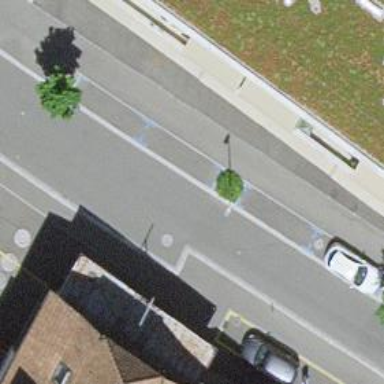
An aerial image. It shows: Street-side parking area with parallel orientation. The surface is asphalt.